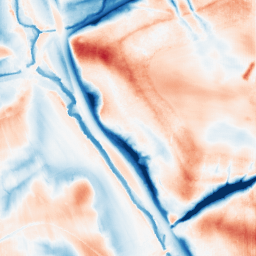
Category: edge_preserving
Decomposition family: guided
Decomposition parameters: radius: 16
eps: 0.01
Upsampling method: fft_zeropad
Upsampling parameters: scale: 2
Upsampling scale: 2